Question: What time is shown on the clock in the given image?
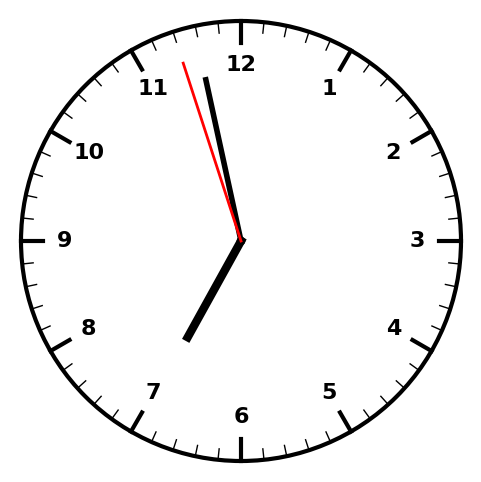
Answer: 06:57:57